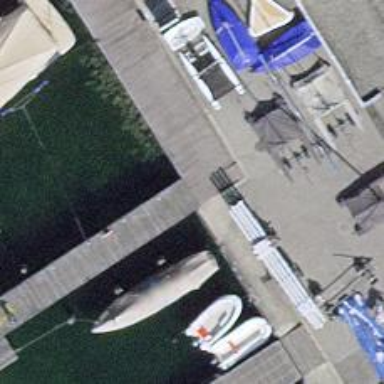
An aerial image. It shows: Pier located along footway.